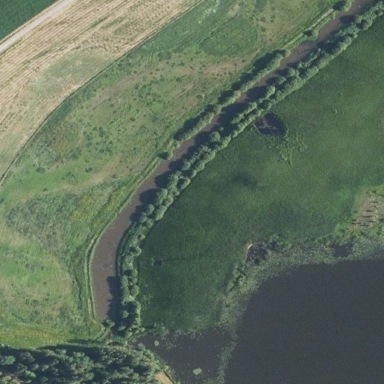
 creating natural and serene environment."